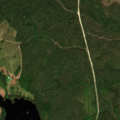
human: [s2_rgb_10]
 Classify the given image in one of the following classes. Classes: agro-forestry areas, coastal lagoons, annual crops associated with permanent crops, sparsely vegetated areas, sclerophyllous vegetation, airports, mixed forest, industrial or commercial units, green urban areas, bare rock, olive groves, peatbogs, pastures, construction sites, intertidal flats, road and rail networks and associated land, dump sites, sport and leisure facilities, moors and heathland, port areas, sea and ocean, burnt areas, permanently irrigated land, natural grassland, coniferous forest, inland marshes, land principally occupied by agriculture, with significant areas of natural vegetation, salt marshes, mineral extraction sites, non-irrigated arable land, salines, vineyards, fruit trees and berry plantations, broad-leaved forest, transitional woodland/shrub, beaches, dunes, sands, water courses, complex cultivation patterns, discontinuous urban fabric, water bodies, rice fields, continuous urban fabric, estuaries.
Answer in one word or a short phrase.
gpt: coniferous forest, water bodies